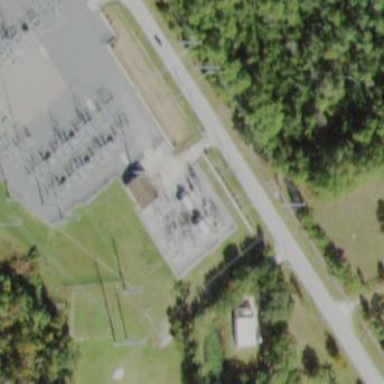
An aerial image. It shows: Distribution substation surrounded by fence.